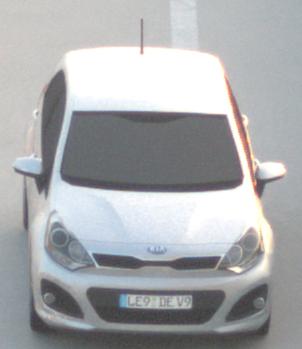
Make: KIA
Model: Rio 1.2
Detailed model: Rio (UB)
Model produced from: 2011/09
Model produced until: 2015/01
Doors: 3
Color: white
Road condition: dry road
Daytime: sunrise or sunset
Contrast: medium contrast